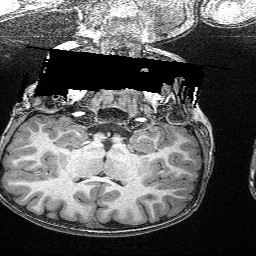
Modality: T1w
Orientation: sagittal